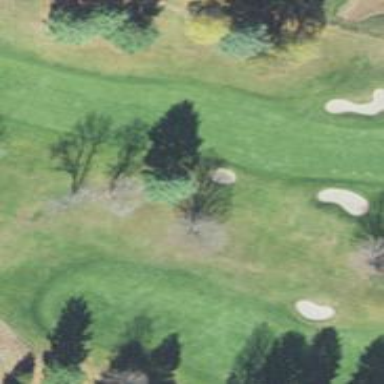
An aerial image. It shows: Golf hole.